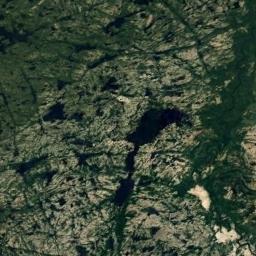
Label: wetland